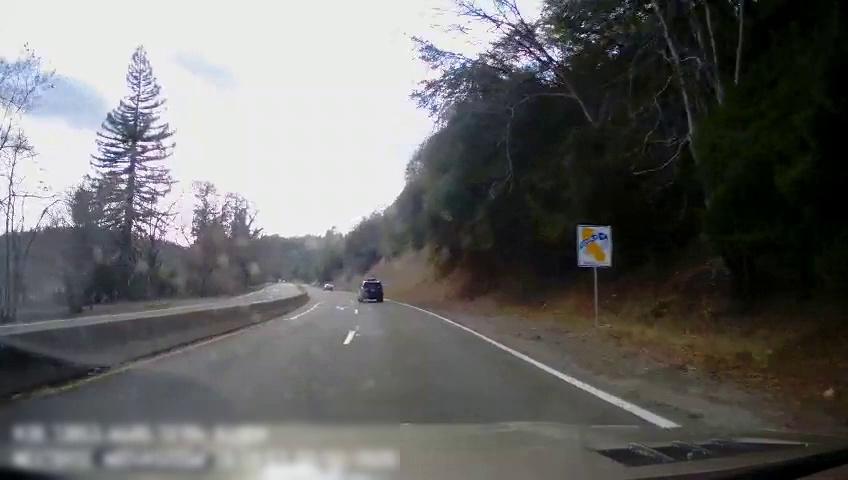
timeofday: Day
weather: Cloudy
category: Drivable Space
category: Drivable Space
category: Vehicles | SUV
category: Vehicles | Car
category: Lanes | Alternate Lane
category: Lanes | Current Lane
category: Lanes | Current Lane